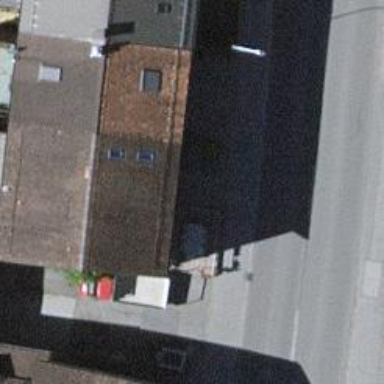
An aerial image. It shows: Restaurant.